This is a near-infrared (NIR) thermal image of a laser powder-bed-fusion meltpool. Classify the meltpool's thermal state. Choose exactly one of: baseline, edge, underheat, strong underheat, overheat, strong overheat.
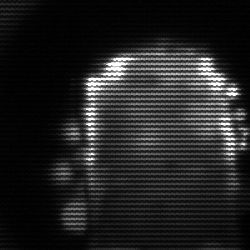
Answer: baseline